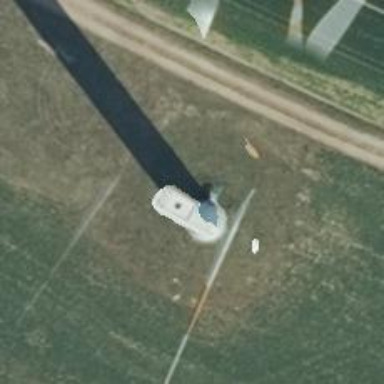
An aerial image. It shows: Wind turbine power generator.